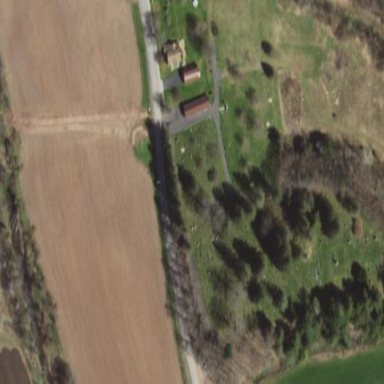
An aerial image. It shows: Cemetery.